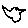
Label: bird